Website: crate-barrel
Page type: gifting
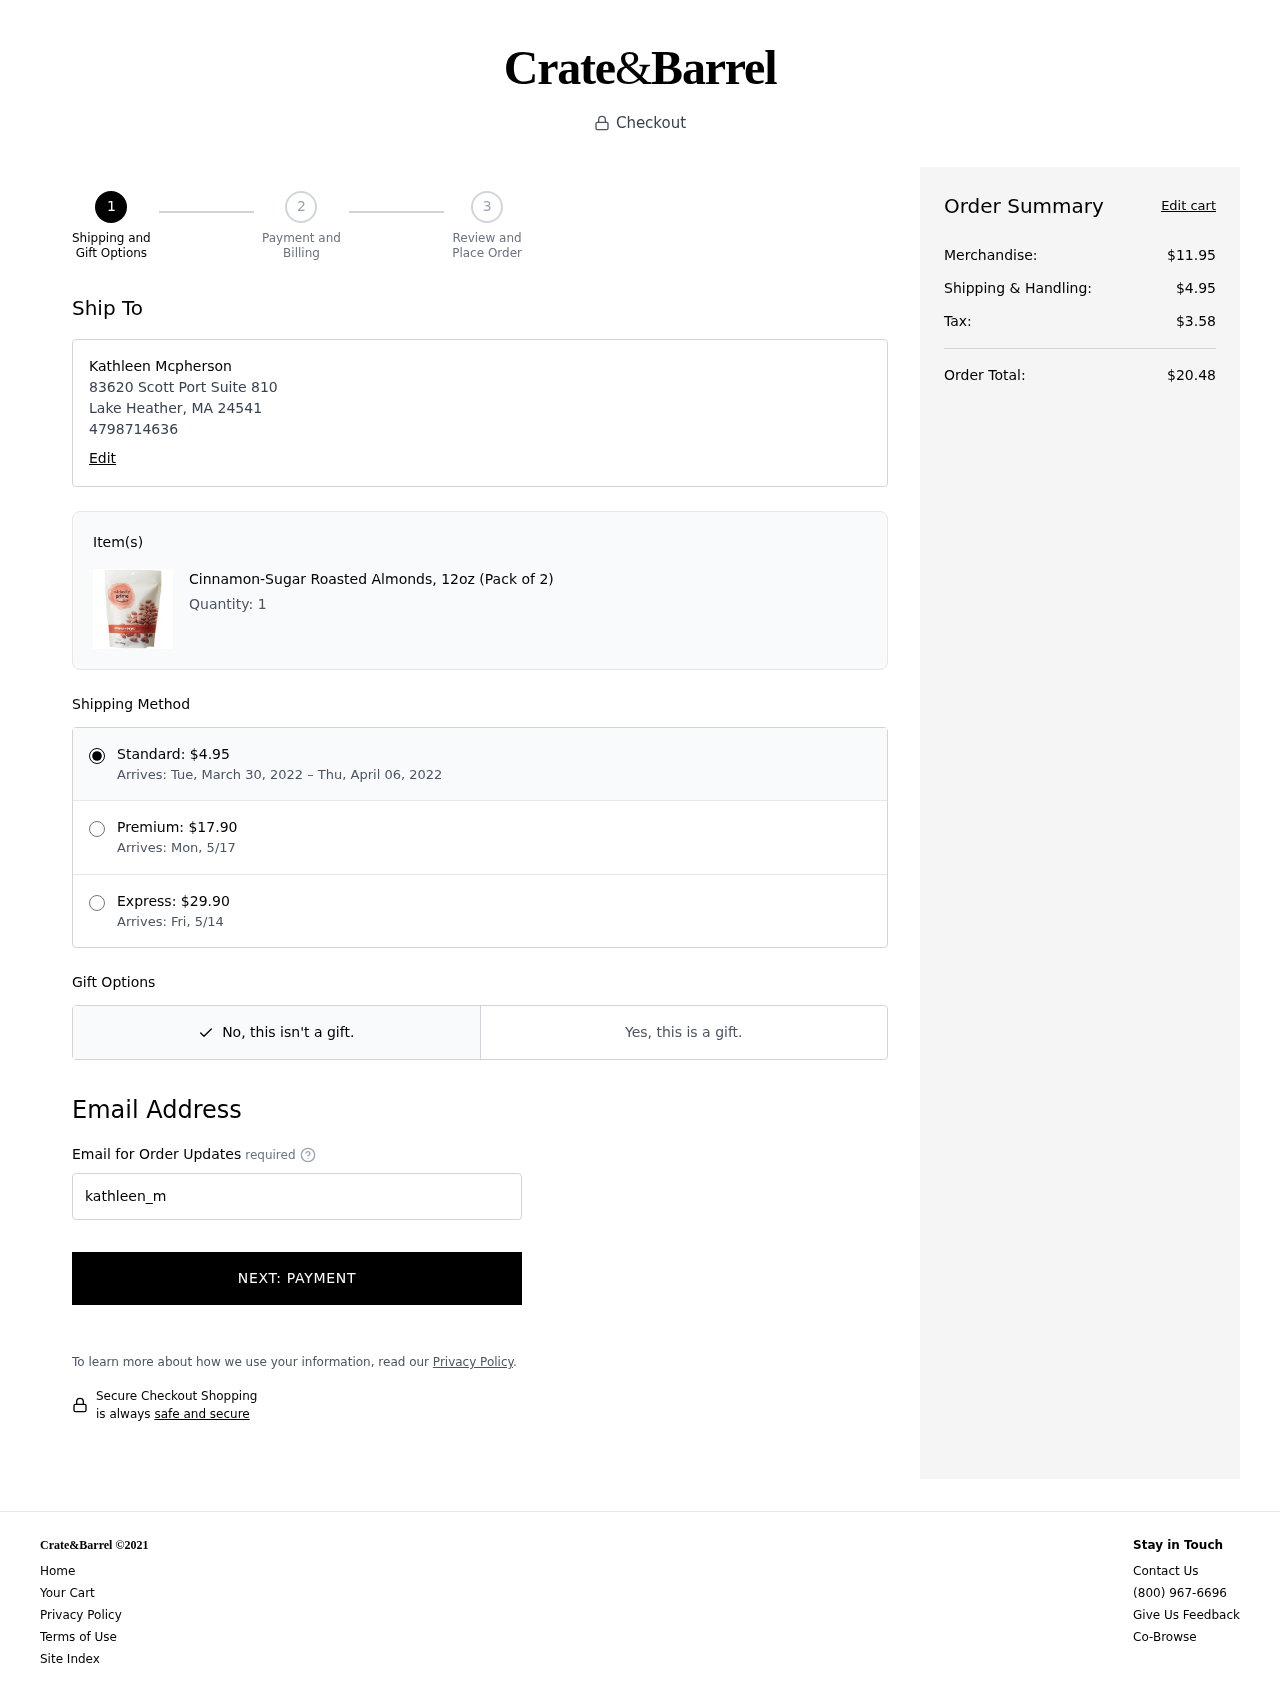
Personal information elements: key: PII_CITY
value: Lake Heather
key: PII_FULLNAME
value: Kathleen Mcpherson
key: PII_PHONE
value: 4798714636
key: PII_POSTCODE
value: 24541
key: PII_STATE_ABBR
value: MA
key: PII_STREET
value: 83620 Scott Port Suite 810
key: PII_EMAIL
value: kathleen_mcpherson@yahoo.com
Product elements: key: PRODUCT1_NAME
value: Cinnamon-Sugar Roasted Almonds, 12oz (Pack of 2)
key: PRODUCT1_QUANTITY
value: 1
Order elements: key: ORDER_SHIPPING_DATE
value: March 30, 2022
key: ORDER_DELIVERY_DATE
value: April 06, 2022
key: ORDER_SUBTOTAL
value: $11.95
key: ORDER_SHIPPING_COST
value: $4.95
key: ORDER_TAX
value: $3.58
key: ORDER_TOTAL
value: $20.48